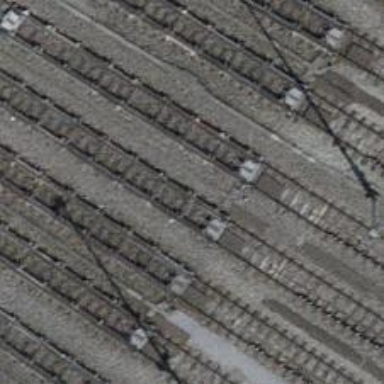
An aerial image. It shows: Railway yard with one track. The yard has beam retarder.